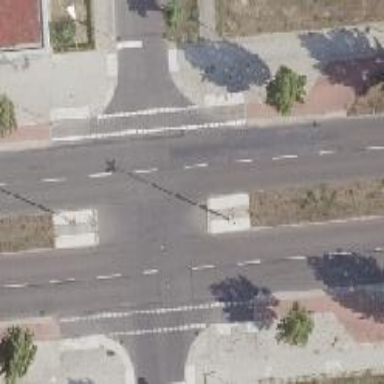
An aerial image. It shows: Unmarked footway crossing with pedestrian island.